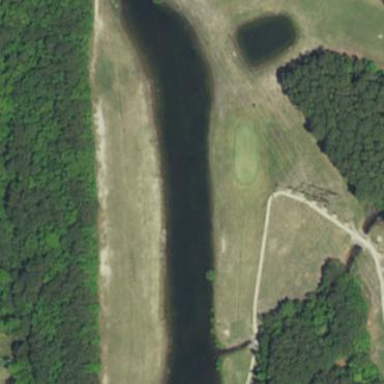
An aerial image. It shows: Water hazard in golf course. The hazard is natural water feature.